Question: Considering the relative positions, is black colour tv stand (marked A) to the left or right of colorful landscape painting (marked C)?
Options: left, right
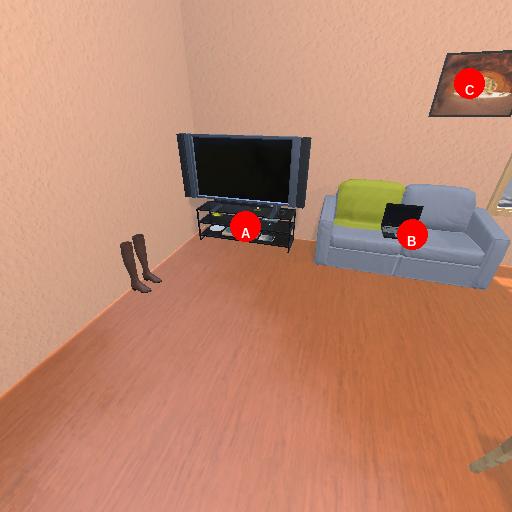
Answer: left